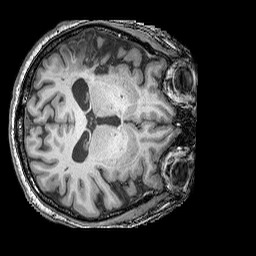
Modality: T1w
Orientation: axial
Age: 63
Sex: male
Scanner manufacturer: siemens
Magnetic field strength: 3 T
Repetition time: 2.25 s
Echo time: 0.00411 s